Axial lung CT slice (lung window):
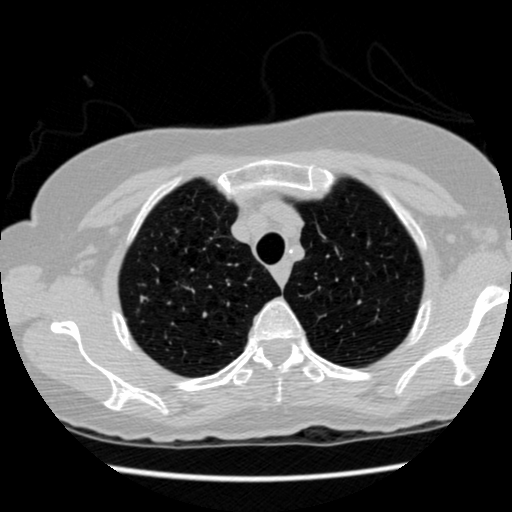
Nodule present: yes
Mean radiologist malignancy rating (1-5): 2.75